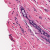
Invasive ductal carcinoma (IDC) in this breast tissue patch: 0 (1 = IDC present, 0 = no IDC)